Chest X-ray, AP view. Patient: 26 years old, sex M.
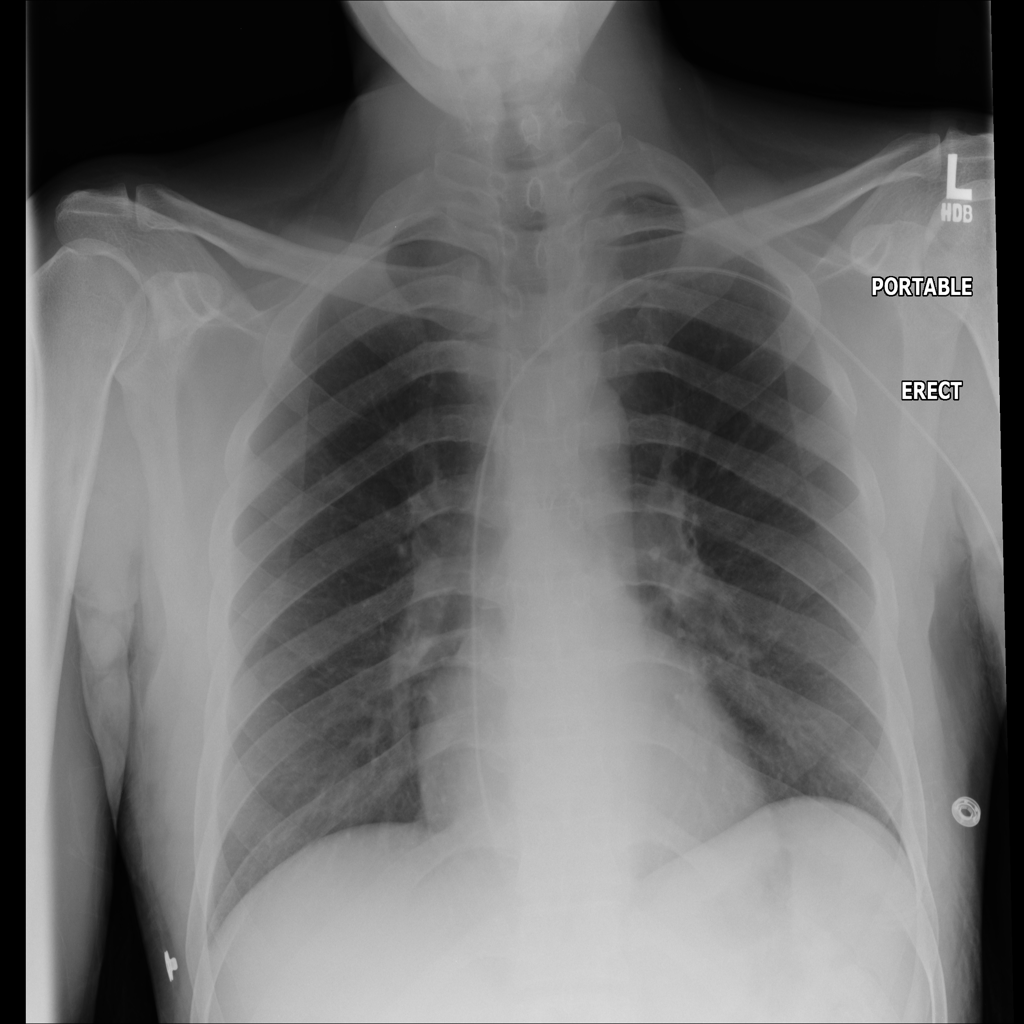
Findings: No Finding